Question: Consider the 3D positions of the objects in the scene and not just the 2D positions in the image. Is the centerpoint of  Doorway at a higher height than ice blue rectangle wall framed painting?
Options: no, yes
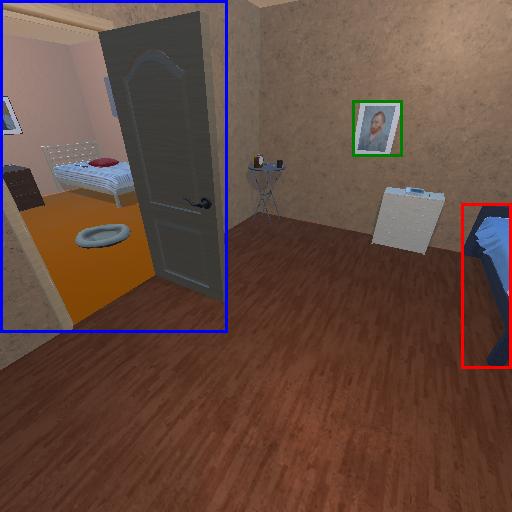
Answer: no